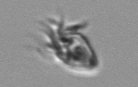
Label: Paratontonia_gracillima